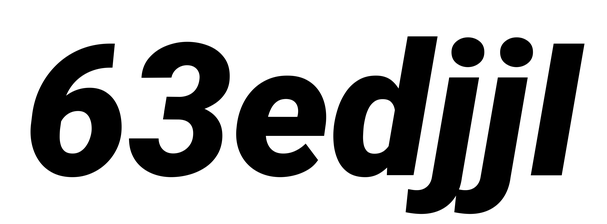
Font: Roboto-Italic_Black_Italic